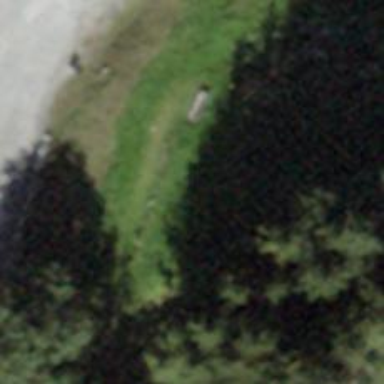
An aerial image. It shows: Path.